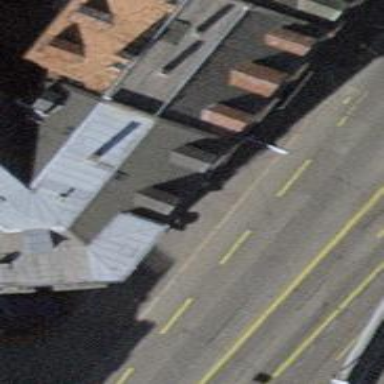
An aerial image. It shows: Bar.